Current action and preconditions to check: trajectory_clear

Your task: For each precondition in the list above, predict whether it will hold at this action.

Consider the current scene as observed from the mobile robot's camera, and analyze the predicted future states of all dynamic agents (e.g., people, animals, vehicles, or any moving entities) within the NEXT SECOND.

IMPORTANT: Only answer "very likely" if you are absolutely certain—based on strong, clear evidence—that a dynamic agent will violate the precondition in the predicted future state. Do NOT answer "very likely" for unlikely, ambiguous, or low-probability risks.

Ask yourself for each precondition: Is there a high probability, with clear and convincing evidence, that the predicted future states of any dynamic agent will interfere with the predicted future state of the currently executing action within the NEXT SECOND, causing that precondition to fail?

Assess the risk level based on these predictions. Use "likely" or "very likely" if motions create a clear risk of interference.

Use "neutral" or "improbable" if agents are nearby but their predicted paths are clearly diverging or non-conflicting.

Failure Risk Categories: "very improbable", "improbable", "neutral", "likely", "very likely"

Answer Format: Output ONLY the probability_of_failure value from these categories: "very improbable", "improbable", "neutral", "likely", "very likely"

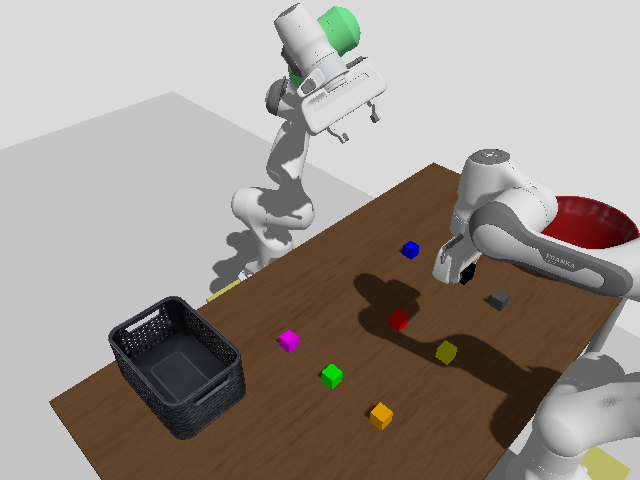

Answer: very improbable